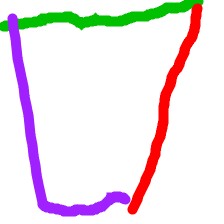
Shape: trapezoid